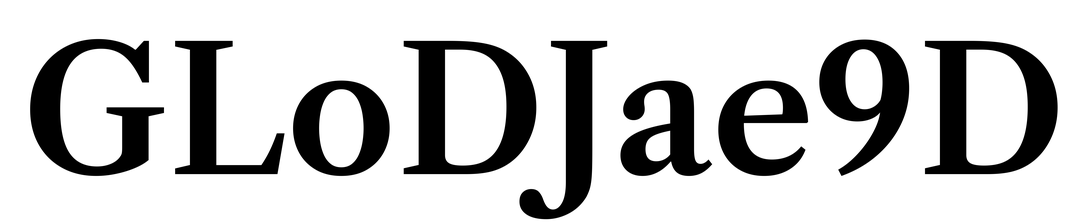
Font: LibreCaslonText_SemiBold